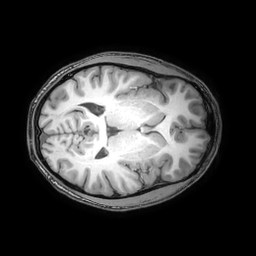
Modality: T1w
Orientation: axial
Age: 23
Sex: male
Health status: healthy
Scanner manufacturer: philips
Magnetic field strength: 3 T
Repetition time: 0.0079 s
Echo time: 0.0035 s